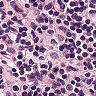
Metastatic tissue present: yes